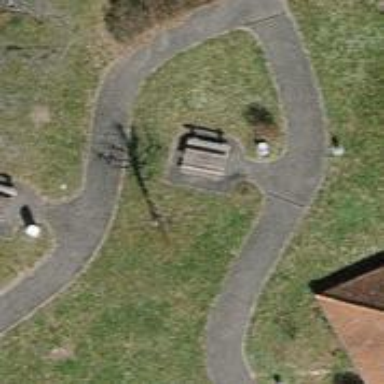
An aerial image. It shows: Picnic table located in leisure land area.